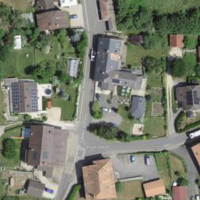
EUNIS habitat code: 54
Species observed at this site:
Lathyrus vernus
Ajuga reptans
Tanacetum parthenium
Portulaca oleracea